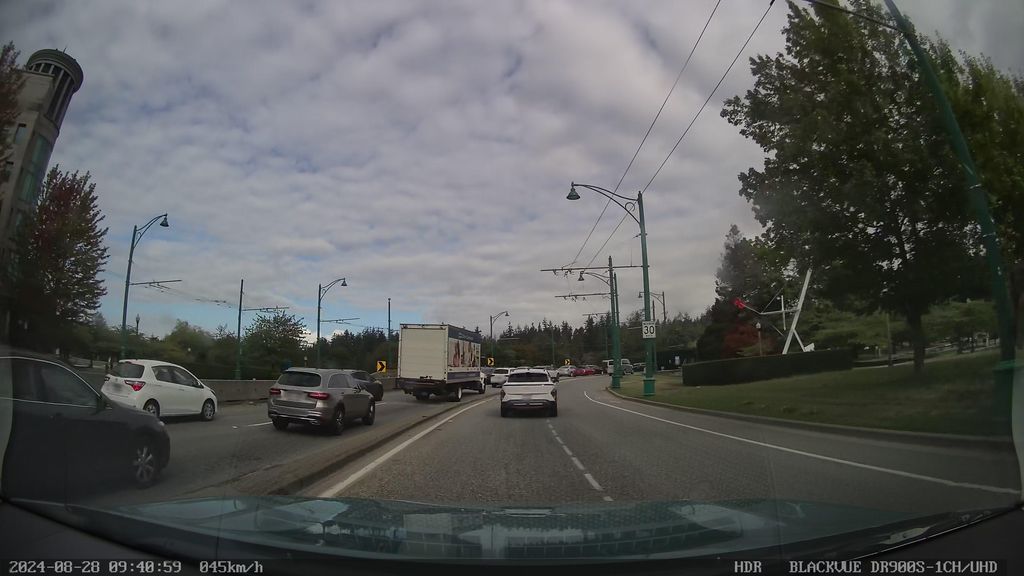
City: vancouver